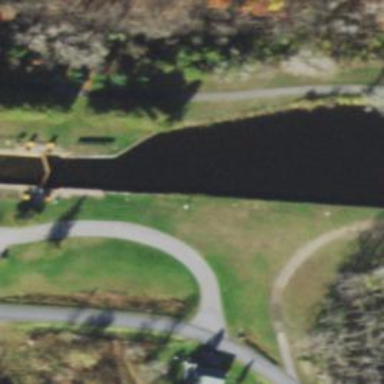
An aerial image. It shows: Canal.